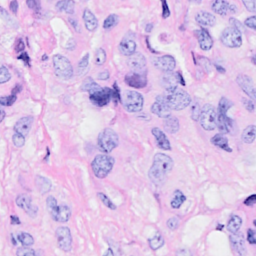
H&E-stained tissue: Breast